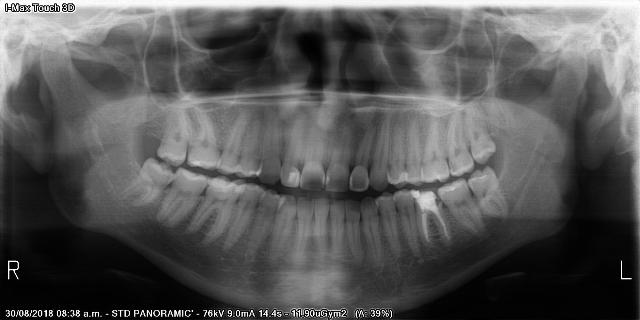
adult